Электрическое сопротивление, измеренное на концах “серого” ящика, как показано на рисунке, равны соответственно \begin{equation} AB: 1~\Omega\;\;\;BC: 2~\Omega\;\;\;AC: 3~\Omega. \end{equation}
Найдите значения сопротивлений резисторов $x$, $y$ и $z$.  Запишем соответствующие уравнения, обозначив неизвестные сопротивления (в Омах) их именами: \begin{equation} \frac{1}{x} + \frac{1}{y + z} = 1 \rightarrow x(y+z) = x+y+z,\\ \frac{1}{y} + \frac{1}{z +x} = \frac{1}{2} \rightarrow y(z+x) = 2(x+y+z),\\ \frac{1}{z} + \frac{1}{x +y} = \frac{1}{3} \rightarrow z(x+y) = 3(x+y+z). \end{equation} Вычитая из третьего выражение сумму первых двух, получаем, что $2xy = 0$. Но это $\textit{невозможно}$, ведь ни $x$, ни $y$ не равны нулю!
Каким образом можно разрешить данное «противоречие»?
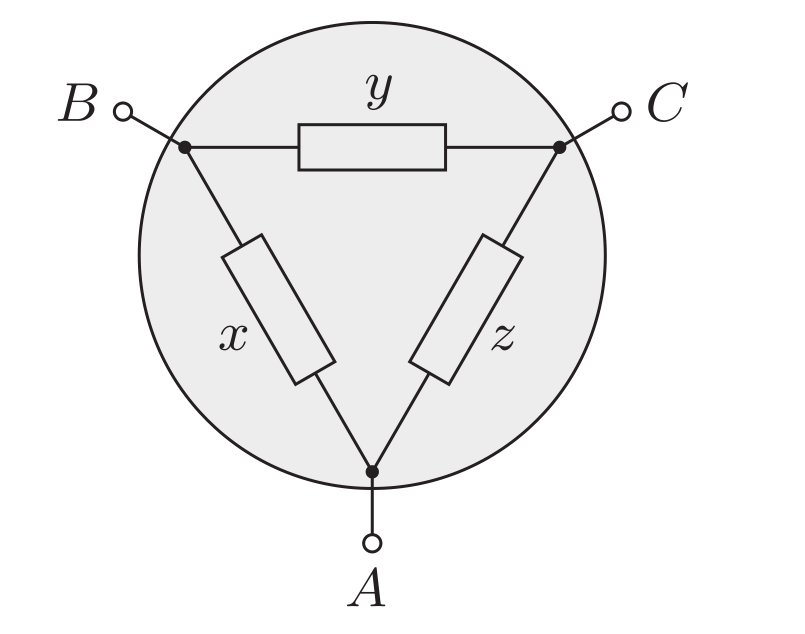
Найдите значения сопротивлений резисторов $x$, $y$ и $z$.
Ответ: $x = 1~\Omega$, $y = 2~\Omega$, $z$ - разрыв цепи

Каким образом можно разрешить данное «противоречие»?
Ответ: Учесть, что $\frac{1}{z + x}$ и $\frac{1}{z + y}$ равны нулю
Темы:
T, Цепи, Цепь с резистором, 200 задач, Треугольник, Звезда